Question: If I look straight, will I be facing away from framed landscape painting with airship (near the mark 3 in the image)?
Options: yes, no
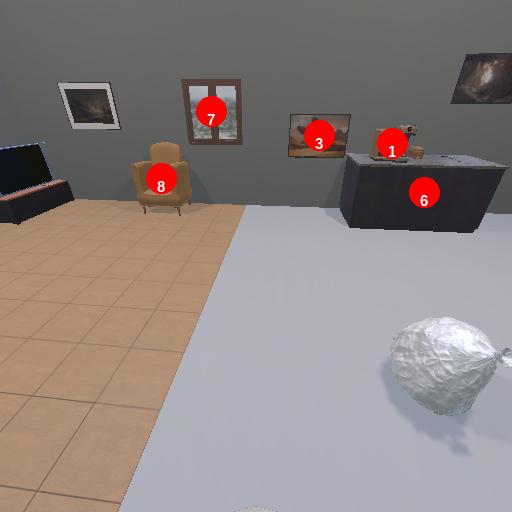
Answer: yes